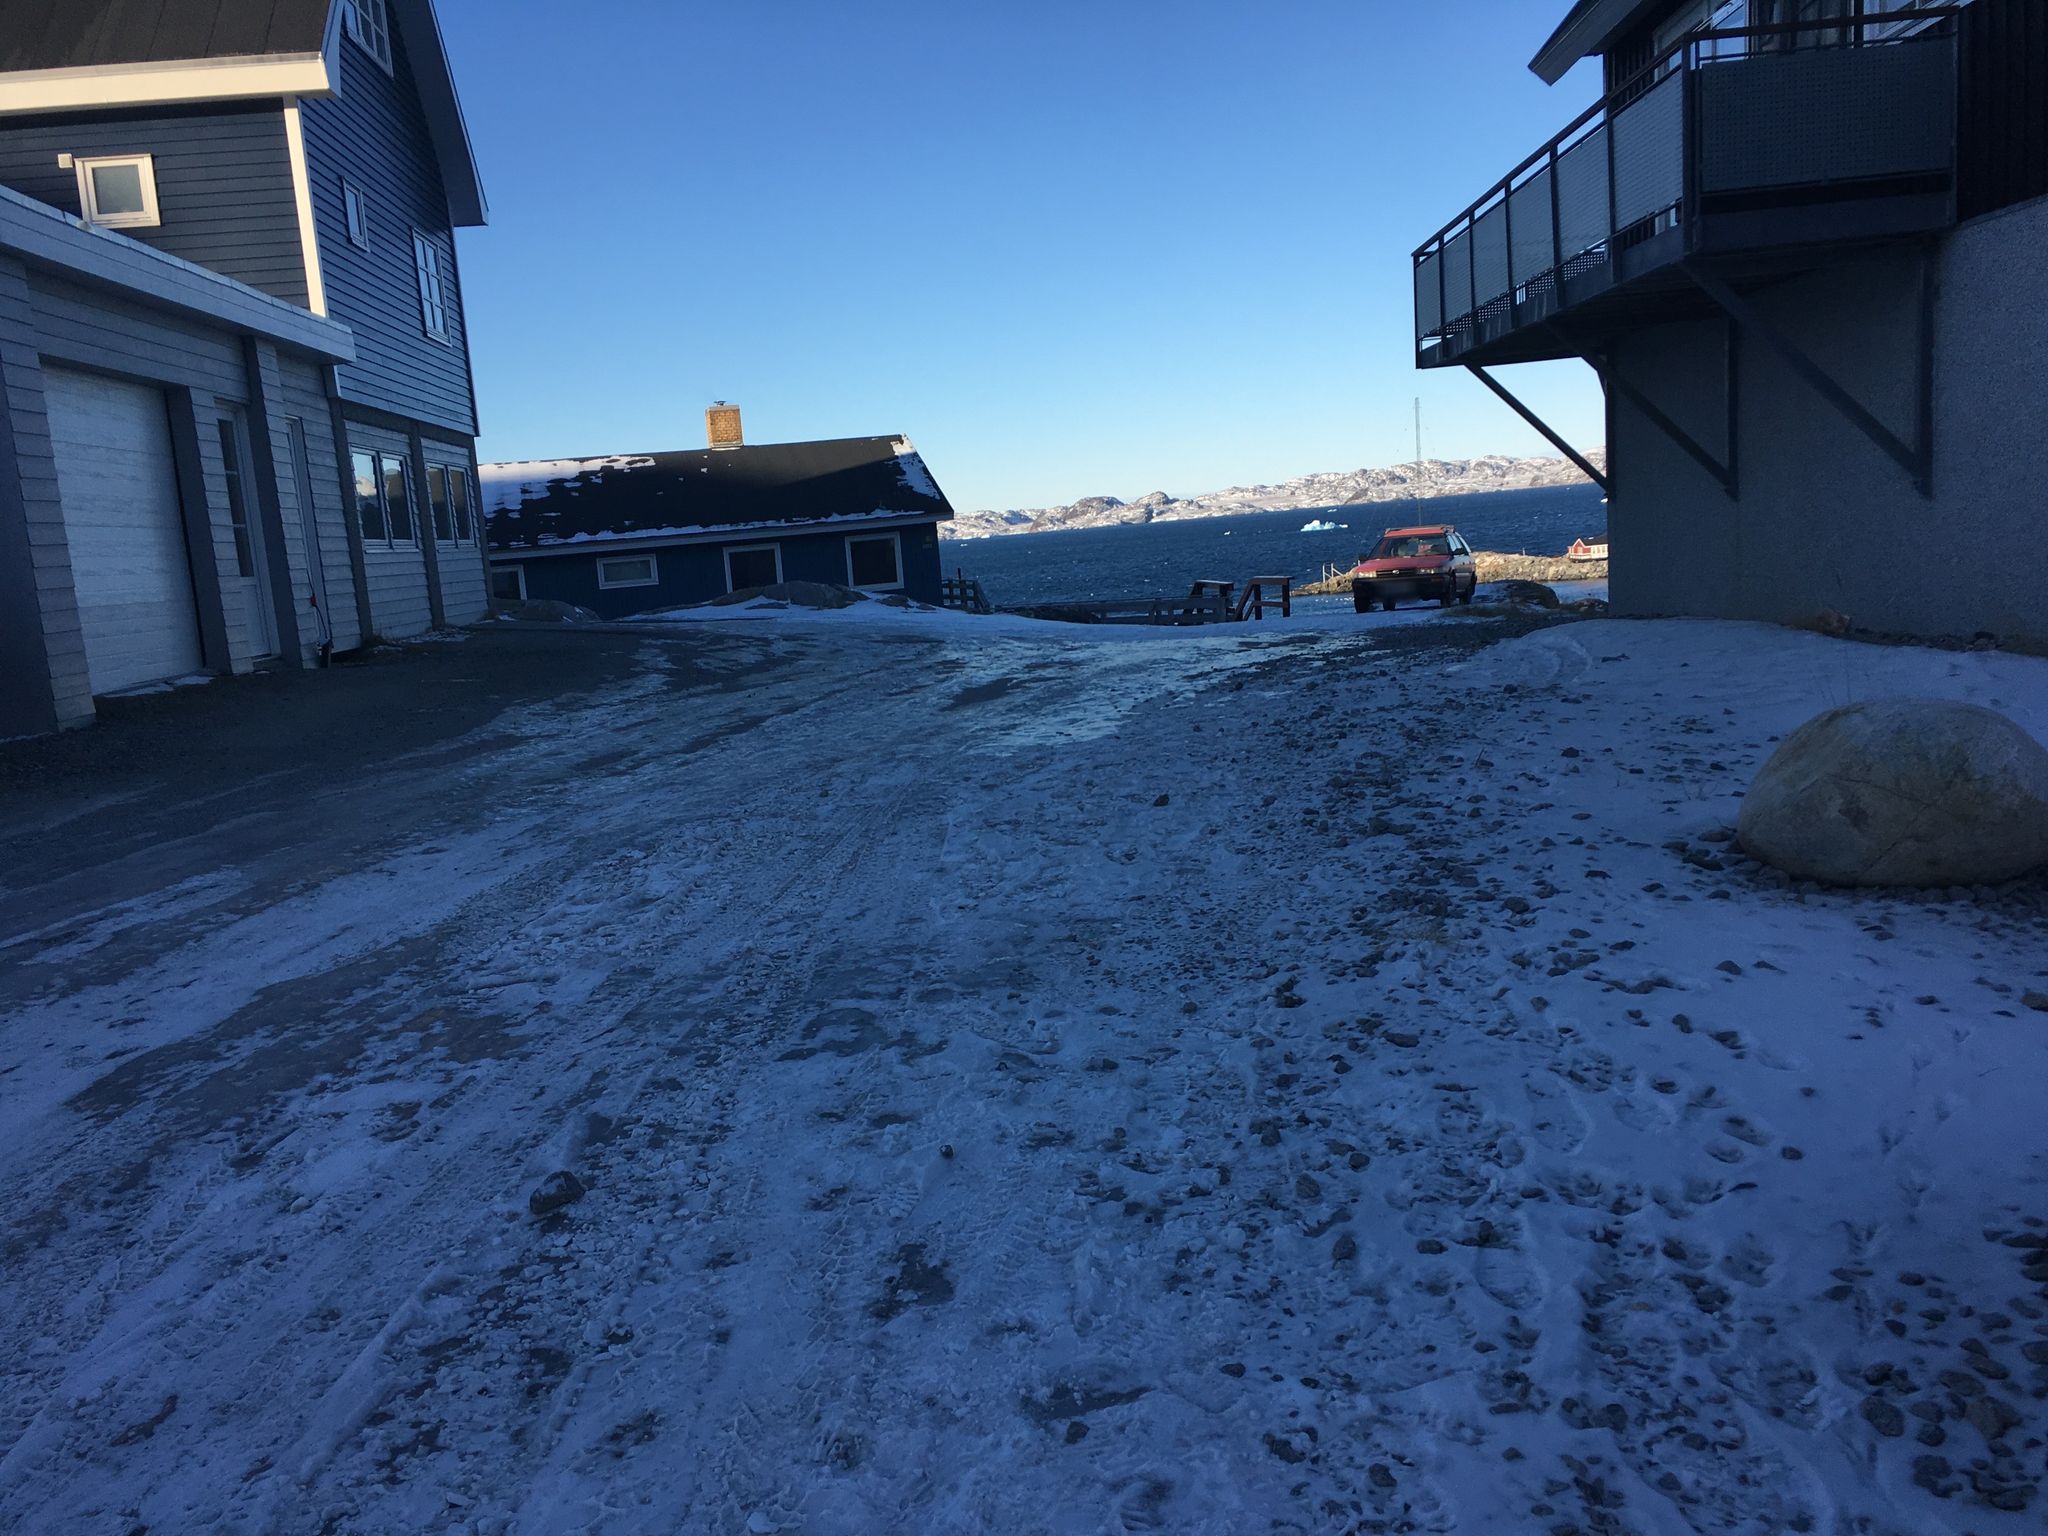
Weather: snowy
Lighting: dusk/dawn
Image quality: good
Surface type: walking surface
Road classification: steps, footway, service
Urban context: dense urban cluster
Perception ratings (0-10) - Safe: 4.7, Lively: 1.38, Beautiful: 4.84, Boring: 8.65, Depressing: 4.82, Wealthy: 4.87